Question: I made a magazine iPad app so you can scroll through different slides to the left, right, down and up. It's all ready and accepted by the iTunes app store. Problem is, if someone downloads the app it closes directly after 1 seconds of loading.
Weird part is that i installed the app trough xCode and all works without any problems. My guess is that the app takes too much memory. I made a screenshot of the memory instrument:

But how can i release a Srollview if it must be loaded all the time?
Hope someone could push me in the right direction!
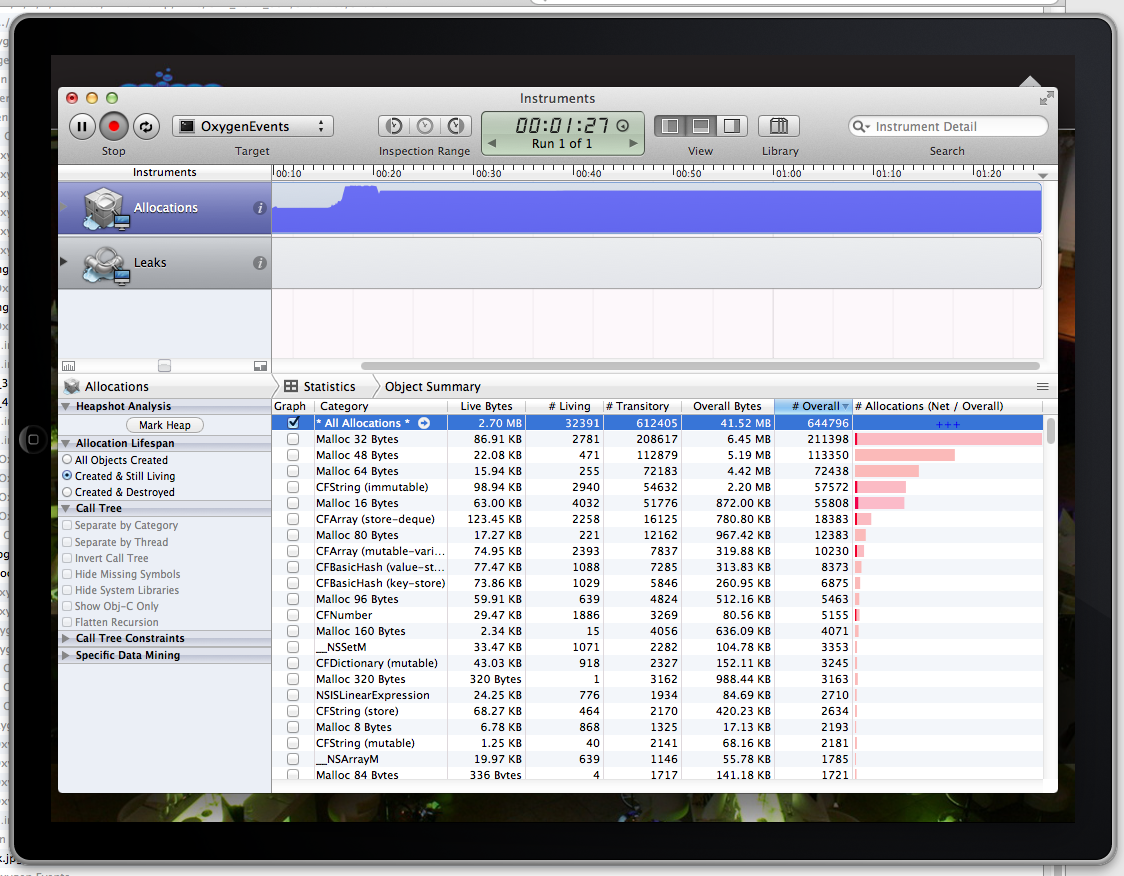
Answer: I have tested your app on my iPad2 with iOS 5.1.1, and it crash with the following message:
'''
OxygenEvents[97151] <Error>: *** Terminating app due to uncaught exception 'NSInvalidUnarchiveOperationException', reason: 'Could not instantiate class named NSLayoutConstraint'
*** First throw call stack:
(0x375c388f 0x31638259 0x375c3789 0x375c37ab 0x309de54d 0x309de6bb 0x309de423 0x3096f001 0x308dd3c7 0x307bac59 0x30730c17 0x10d5d5 0x30730c8b 0x109beb 0x30730c8b 0x3072f461 0x30721e87 0x307927d5 0x10960b 0x3072fcab 0x307297dd 0x306f7ac3 0x306f7567 0x306f6f3b 0x3771322b 0x37597523 0x375974c5 0x37596313 0x375194a5 0x3751936d 0x3072886b 0x30725cd5 0x10944f 0xf0050)
'''
It is because you use "Autolayout" in your Interface Builder files (nib / xib files), which is an iOS 6.0 only feature.
To solve this, either disable Autolayout in all your xib files like this:

or simply make your app iOS 6.0 only by setting deployment target as iOS 6.0